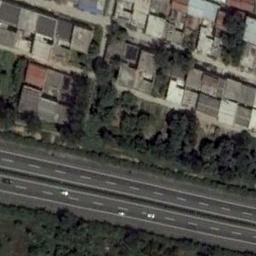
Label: freeway